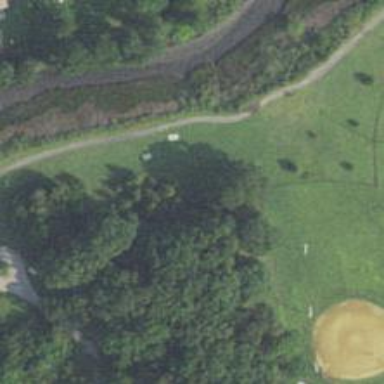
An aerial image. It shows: Disc golf hole.